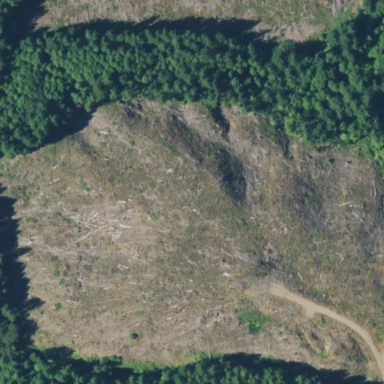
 likely man-made clearing in the landscape."